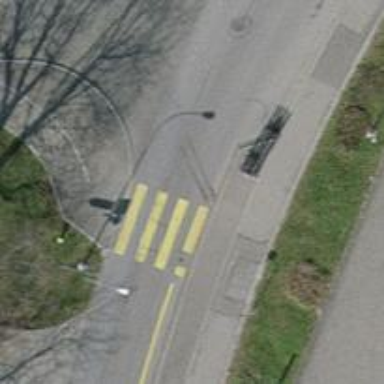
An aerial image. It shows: Marked zebra crossing on the road.